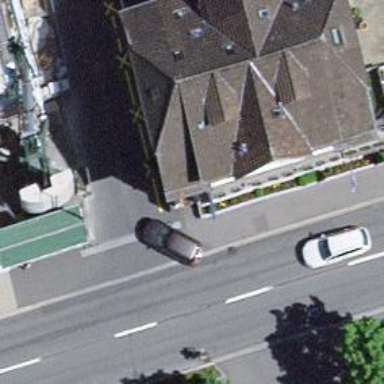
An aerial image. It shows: Platform for public transport on the road.